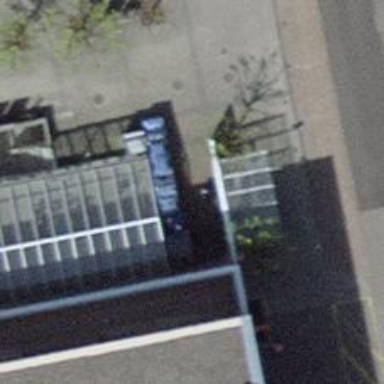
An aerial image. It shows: Recycling container in the area designated for recycling.